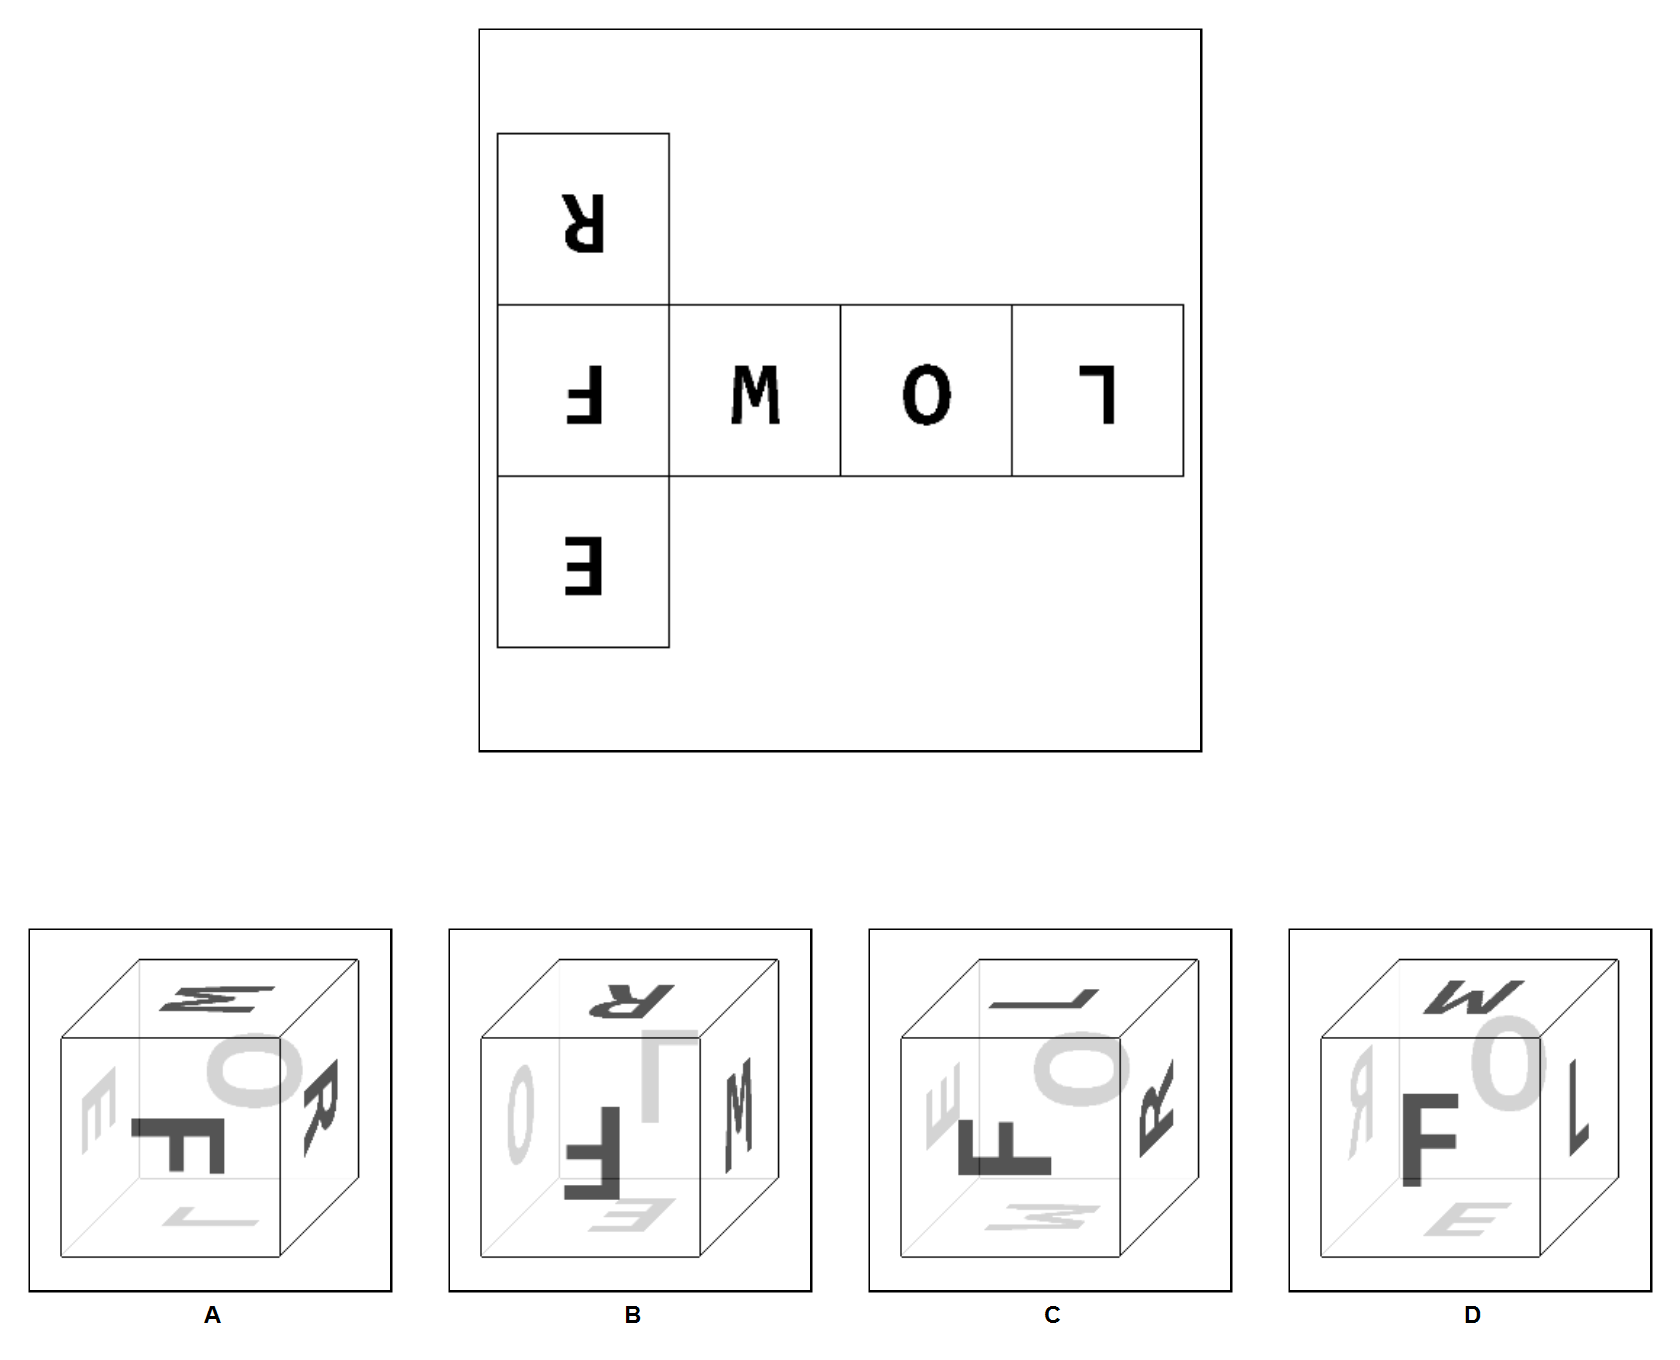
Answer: C